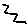
Label: zigzag